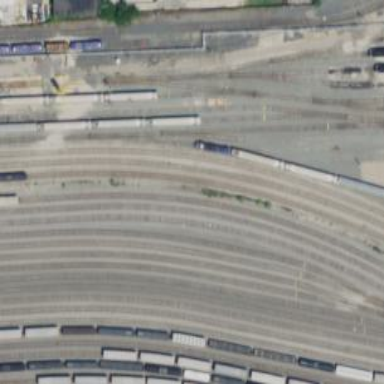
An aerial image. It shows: Railway yard in service.